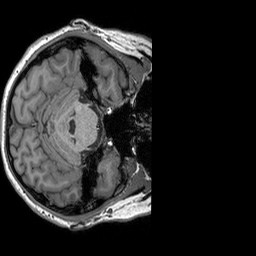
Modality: T1w
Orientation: axial
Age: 19
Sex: female
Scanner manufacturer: siemens
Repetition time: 2.25 s
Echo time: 0.00302 s